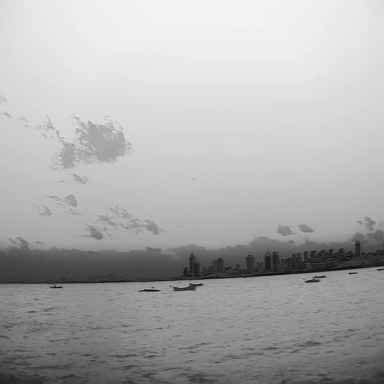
There are eight bulk_carriers in the infrared image.